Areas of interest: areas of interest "Museum"
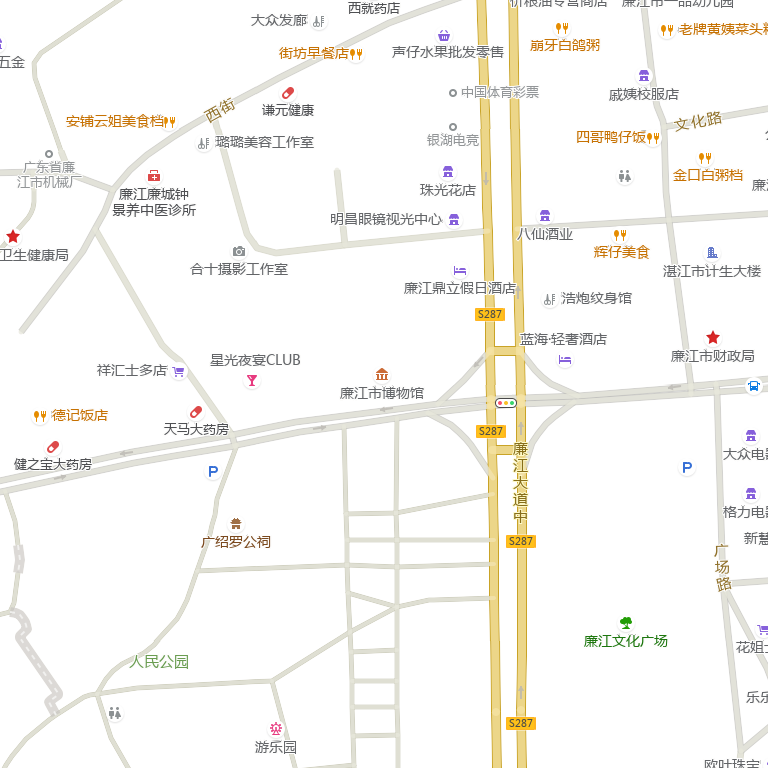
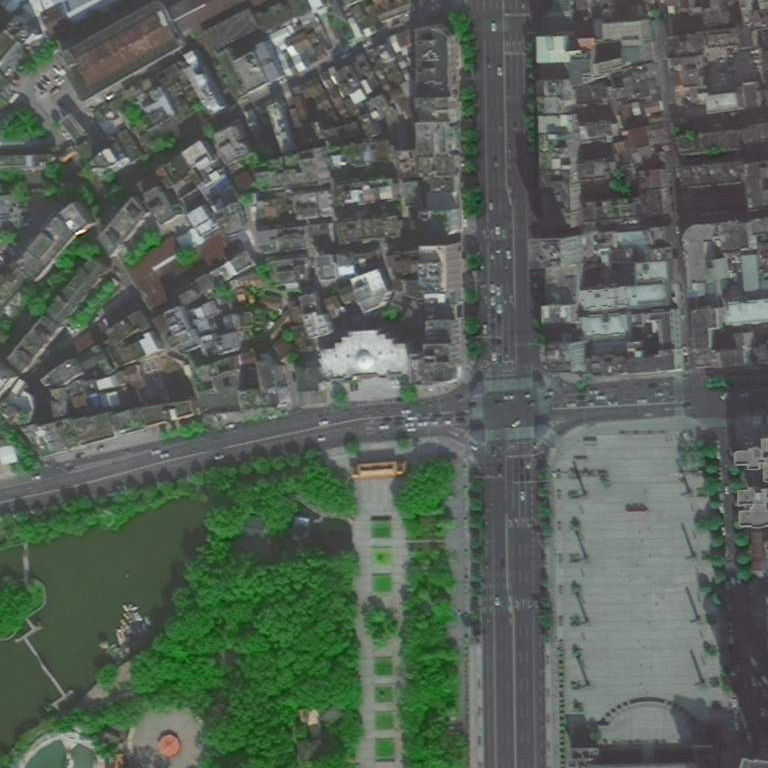